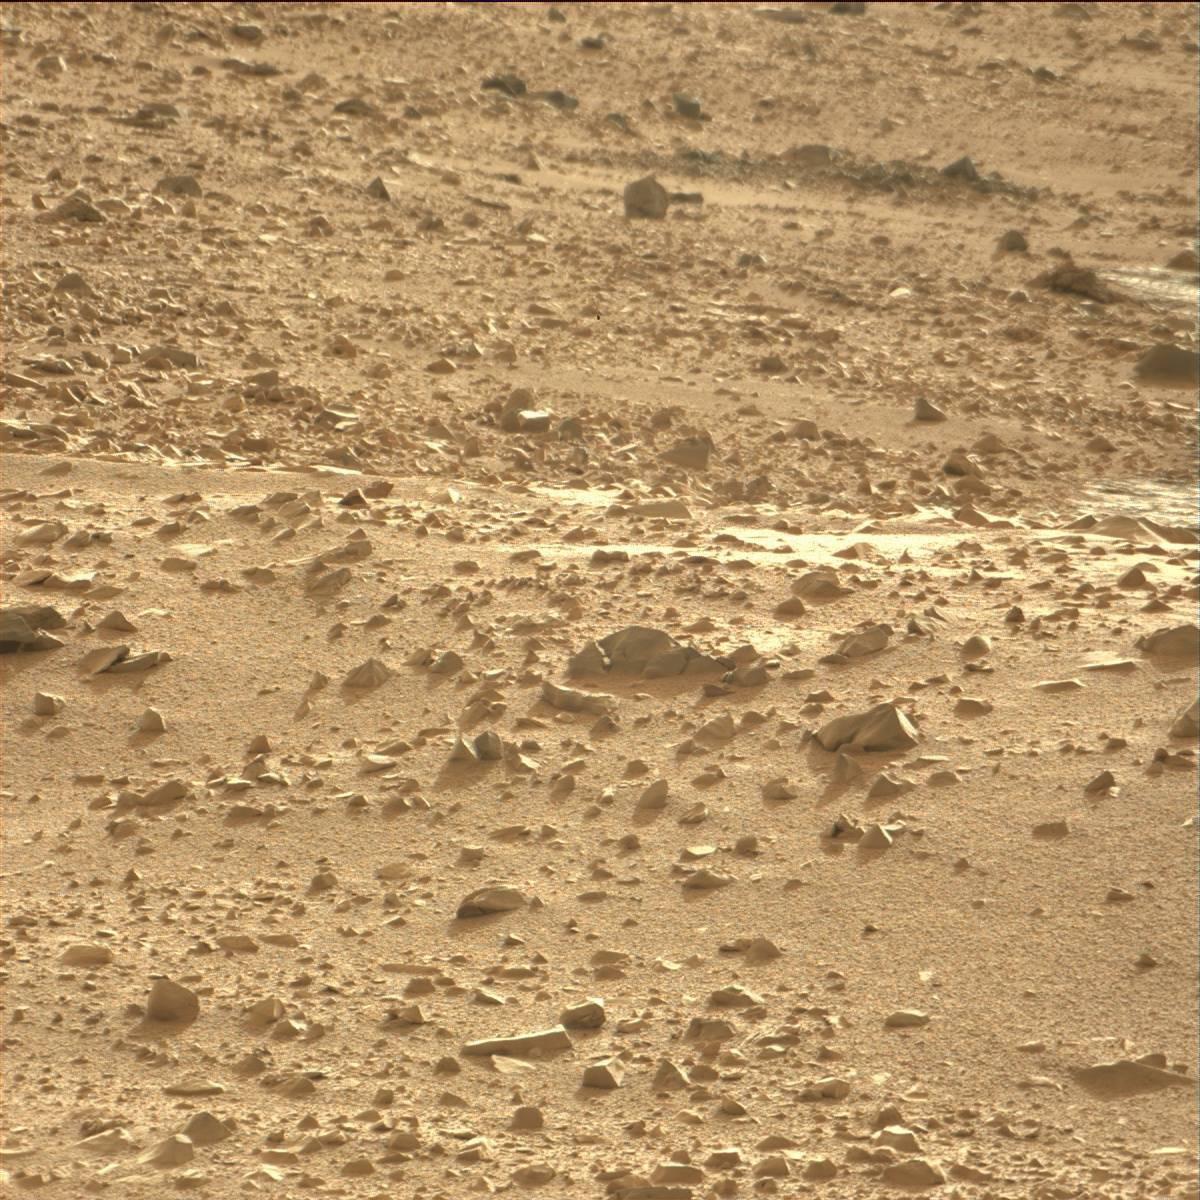
Terrain classes present: Bedrock, Sand / Soil, Track